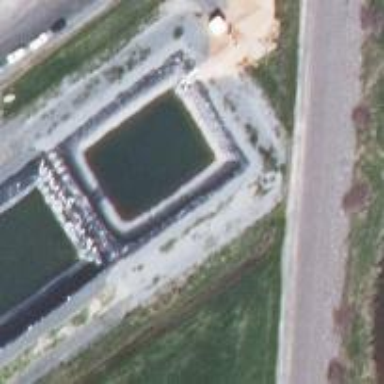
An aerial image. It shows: Water works facility.